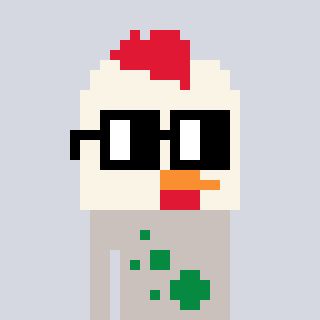
a pixel art character with square black glasses, a chicken-shaped head and a foggrey-colored body on a cool background